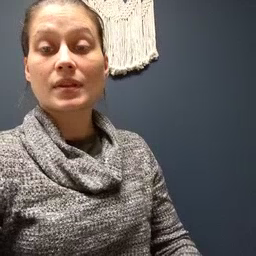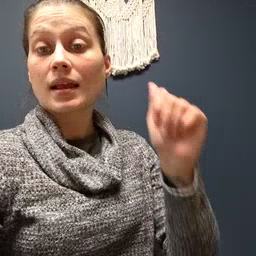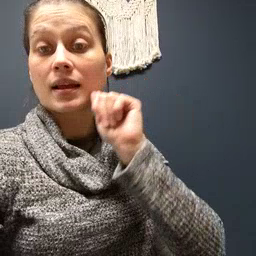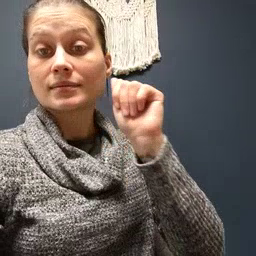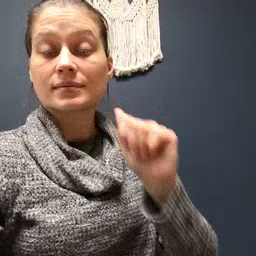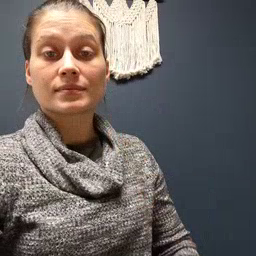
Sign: aunt